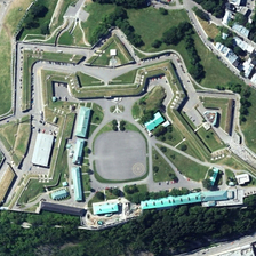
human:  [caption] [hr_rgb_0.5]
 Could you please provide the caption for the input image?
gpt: a lot of cars are on the road near a big flower bed square .

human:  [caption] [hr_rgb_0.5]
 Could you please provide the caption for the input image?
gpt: A huge flower square consists of grey roads and green lawns.

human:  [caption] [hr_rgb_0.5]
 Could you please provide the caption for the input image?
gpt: a large square of flowers consists of grey streets and green meadows.

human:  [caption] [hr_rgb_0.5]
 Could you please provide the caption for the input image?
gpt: Large flower square is composed of gray road and green grass.

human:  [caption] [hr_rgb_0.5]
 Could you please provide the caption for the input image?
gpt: A large flower square consists of white roads and green lawns.